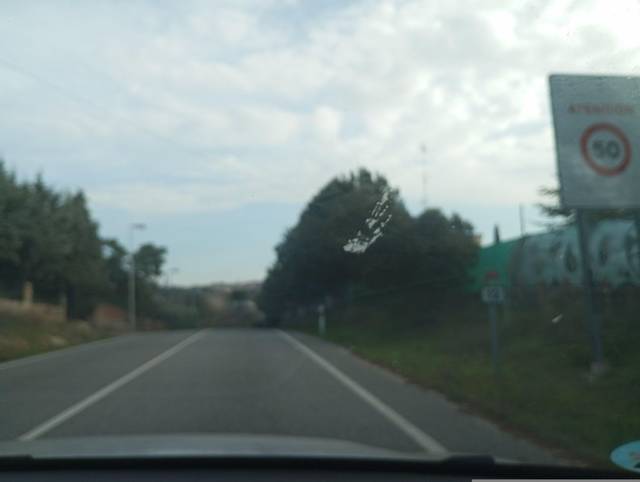
Region: Spain
Coordinates: 40.554, -4.027